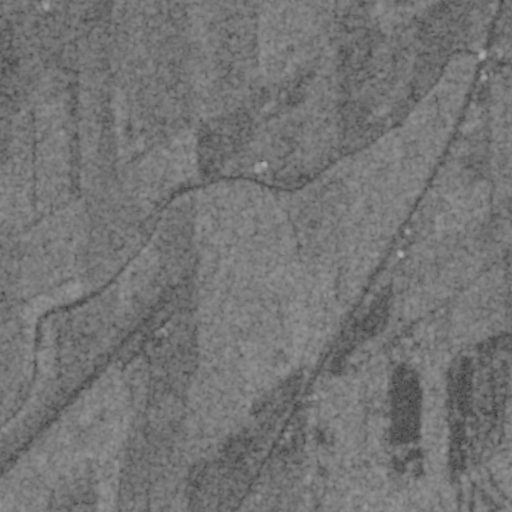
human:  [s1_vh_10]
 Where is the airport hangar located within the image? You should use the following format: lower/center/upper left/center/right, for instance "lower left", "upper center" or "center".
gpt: The airport hangar is located in the lower left of the image.
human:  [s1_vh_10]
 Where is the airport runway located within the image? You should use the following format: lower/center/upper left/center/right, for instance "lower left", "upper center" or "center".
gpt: The airport runway is located in the lower left of the image.
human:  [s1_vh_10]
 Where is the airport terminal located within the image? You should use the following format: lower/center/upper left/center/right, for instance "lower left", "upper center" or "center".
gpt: The airport terminal is located in the center left of the image.
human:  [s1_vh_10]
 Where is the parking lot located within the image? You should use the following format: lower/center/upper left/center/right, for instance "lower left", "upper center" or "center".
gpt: The parking lot is located in the lower right of the image.
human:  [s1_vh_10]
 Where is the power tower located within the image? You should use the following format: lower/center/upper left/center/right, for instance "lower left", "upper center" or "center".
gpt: The power tower is located in the upper left of the image.
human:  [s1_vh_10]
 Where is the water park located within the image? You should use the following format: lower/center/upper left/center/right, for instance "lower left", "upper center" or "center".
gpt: The water park is located in the lower right of the image.
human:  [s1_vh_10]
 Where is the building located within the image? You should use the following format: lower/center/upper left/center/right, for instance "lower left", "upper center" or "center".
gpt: There is no building in the image.

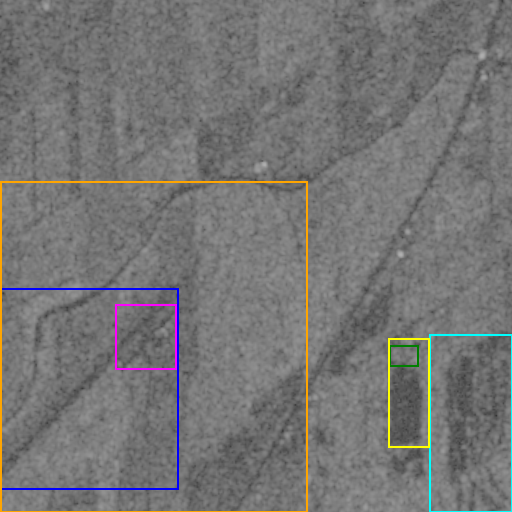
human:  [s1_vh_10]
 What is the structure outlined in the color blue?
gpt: The structure outlined in blue is an airport.
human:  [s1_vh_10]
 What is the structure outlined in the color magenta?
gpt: The structure outlined in magenta is an airport apron.
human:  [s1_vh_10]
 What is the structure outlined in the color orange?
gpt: The structure outlined in orange is a crop field.
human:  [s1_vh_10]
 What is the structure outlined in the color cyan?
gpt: The structure outlined in cyan is a park.
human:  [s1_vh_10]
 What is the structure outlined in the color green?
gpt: The structure outlined in green is a parking lot.
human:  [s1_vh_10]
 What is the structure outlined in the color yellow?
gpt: The structure outlined in yellow is a water park.
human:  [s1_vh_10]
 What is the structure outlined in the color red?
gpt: There is no red outline.